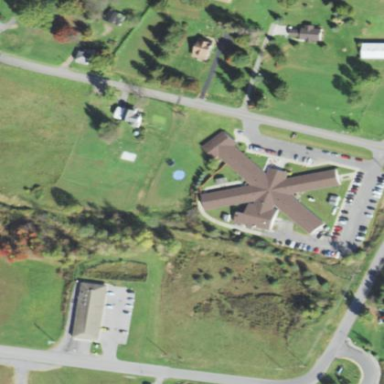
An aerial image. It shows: Residential building which serves as nursing home.